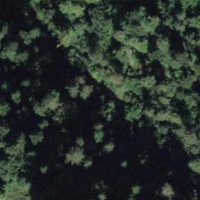
EUNIS habitat code: 44
Species observed at this site:
Caltha palustris